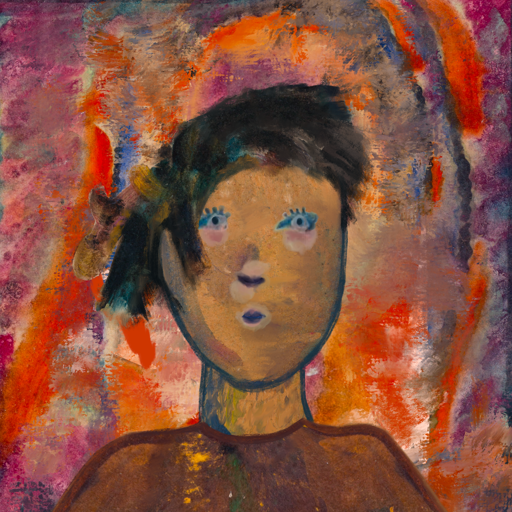
Background: Experience, Head And Neck Front: In_The_Sun, Face Front: Hill_Girl, Bust: Comrade, Hair Front: Pipe, Head Accessory: Blank, Second Necklace: Blank, Necklace: Blank, Baby: Blank